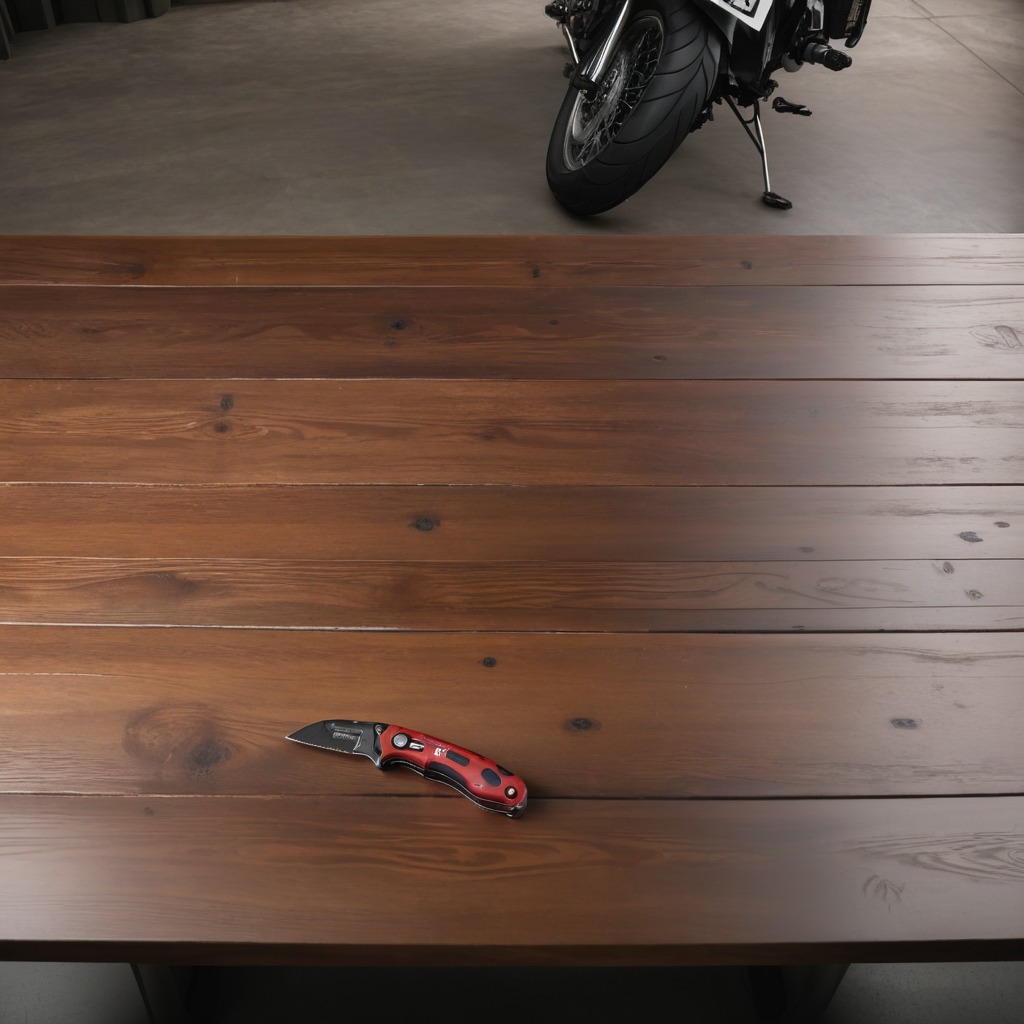
A utility knife lies on the wooden table in a vintage motorcycle garage.